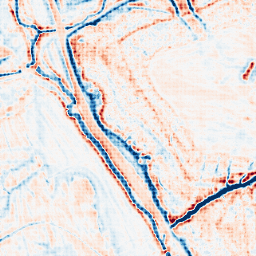
Category: edge_preserving
Decomposition family: bilateral
Decomposition parameters: d: 15
sigma_color: 50
sigma_space: 50
Upsampling method: sinc_hamming
Upsampling parameters: scale: 8
kernel_size: 8
Upsampling scale: 8